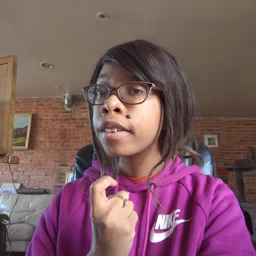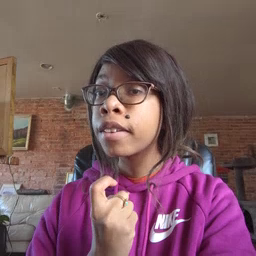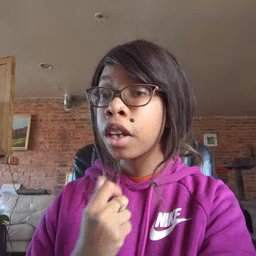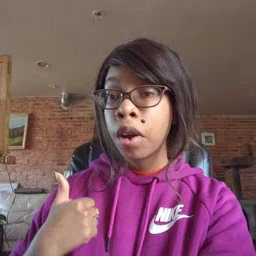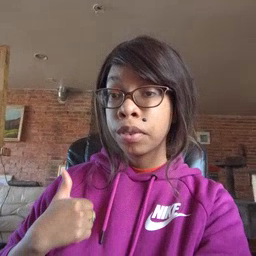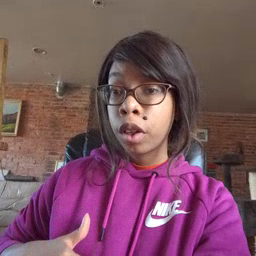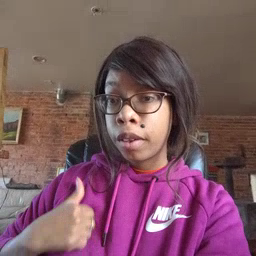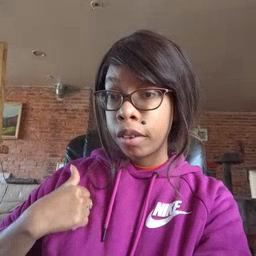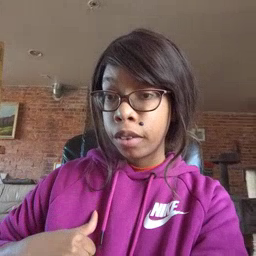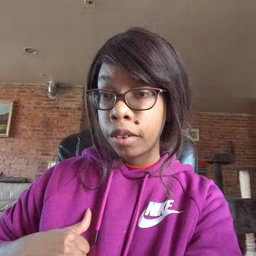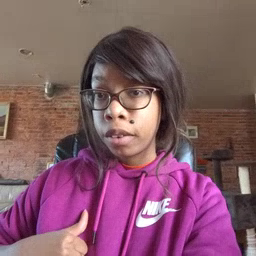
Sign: bath